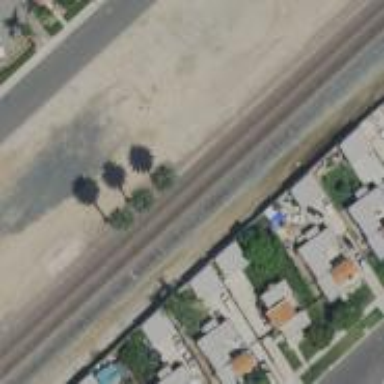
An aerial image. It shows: Railway siding with rails.